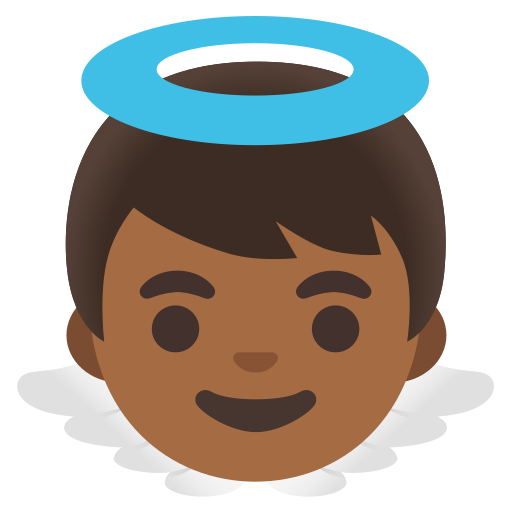
Emoji: 👼🏾